Question: Let me describe an issue that is taking me more than one day to solve so far. I am inputting a series of lines from a text file and I want to draw a picture with them. The thing is that two of these lines are too close (1 pixel distance) which is a problem if a Pen of Thickness is=1 is used. See the problematic region below:

For information, the bounding rectangle of the lines in the text file representing the whole shape is as follows:
'''
Rectangle(xmin, ymin, (xmax - xmin), (ymax - ymin)) = 761, 236, 298, 344
'''
And I am trying to draw them to a 'Bitmap(20000, 15000)' but the size of the Bitmap could be changed if necessary.
My questions are:
- -
Otherwise, can someone think about another solution to solve this issue?
Thank you very much,
My code:
'''
using System;
using System.IO;
using System.Drawing;
using System.Drawing.Drawing2D;
using System.Windows.Forms;
using System.Collections.Generic;
using System.Linq;
using System.Text.RegularExpressions;
namespace DrawingLinesTest
{
class Program
{
static void Main(string[] args)
{
//Define the input txt file
System.IO.StreamReader file = new System.IO.StreamReader("input.txt");
//Define the bmp
Bitmap bmp = new Bitmap(20000, 15000);
Graphics g = Graphics.FromImage(bmp);
Pen blackPen = new Pen(Color.FromArgb(255, 0, 0, 0), 1);
// Read the file
int counter = 0;
string line;
var listX1 = new List<int>();
var listY1 = new List<int>();
var listX2 = new List<int>();
var listY2 = new List<int>();
var allPoints = new List<Point>();
while ((line = file.ReadLine()) != null)
{
string[] points = line.Split(',');
int x1 = int.Parse(points[0]), y1 = int.Parse(points[1]), x2 = int.Parse(points[2]), y2 = int.Parse(points[3]);
int[] pInt = new int[4] { x1, y1, x2, y2 };
listX1.Add(x1); listY1.Add(y1); listX2.Add(x2); listY2.Add(y2);
Point a = new Point(int.Parse(points[0]), int.Parse(points[1]));
Point b = new Point(int.Parse(points[2]), int.Parse(points[3]));
allPoints.Add(a); allPoints.Add(b);
g.DrawLine(blackPen, a, b);
counter++;
}
file.Close();
g.Dispose();
//-----------------------------------------------------------------------------------------------------------------------------------------------
// Find the list's bounding box.
IEnumerable<Point> po = allPoints;
Rectangle r = BoundingBox(po);
Console.WriteLine(String.Format("Bounding Box {0},{1},{2},{3}", r.X, r.Y, r.Width, r.Height));
Bitmap nb = new Bitmap(r.Width, r.Height);
Graphics gr = Graphics.FromImage(nb);
gr.DrawImage(bmp, -r.X, -r.Y);
//Save input file as an image (output)
nb.Save("outputPicture.png");
//-----------------------------------------------------------------------------------------------------------------------------------------------
}
public static Rectangle BoundingBox(IEnumerable<Point> points)
{
var x_query = from Point p in points select p.X;
int xmin = x_query.Min();
int xmax = x_query.Max();
var y_query = from Point p in points select p.Y;
int ymin = y_query.Min();
int ymax = y_query.Max();
return new Rectangle(xmin, ymin, (xmax - xmin), (ymax - ymin)); }
}//end Program
}//end Namespace
'''
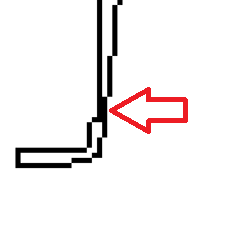
Answer: Some Background:
In graphics you have to deal with several coordinate syetems:
1. World coordinates, for example in meters. In your case these are the coordinates in the text file
2. Canvas coordinates / Bitmap coordinates, usually in Pixels, these are the pixels in the generated image.
Then you have some coordinate-transformation from world coordinates to canvas coordinates. You omitted this step, which generates your problems.
If you create a coordinate conversion for example 1 unit in world -> 10 Pixels all your problems go away.
In your case a multiplication by 10 will do:
'''
Point a = new Point(int.Parse(points[0]*10), int.Parse(points[1]*10));
Point b = new Point(int.Parse(points[2]*10), int.Parse(points[3]*10));
'''